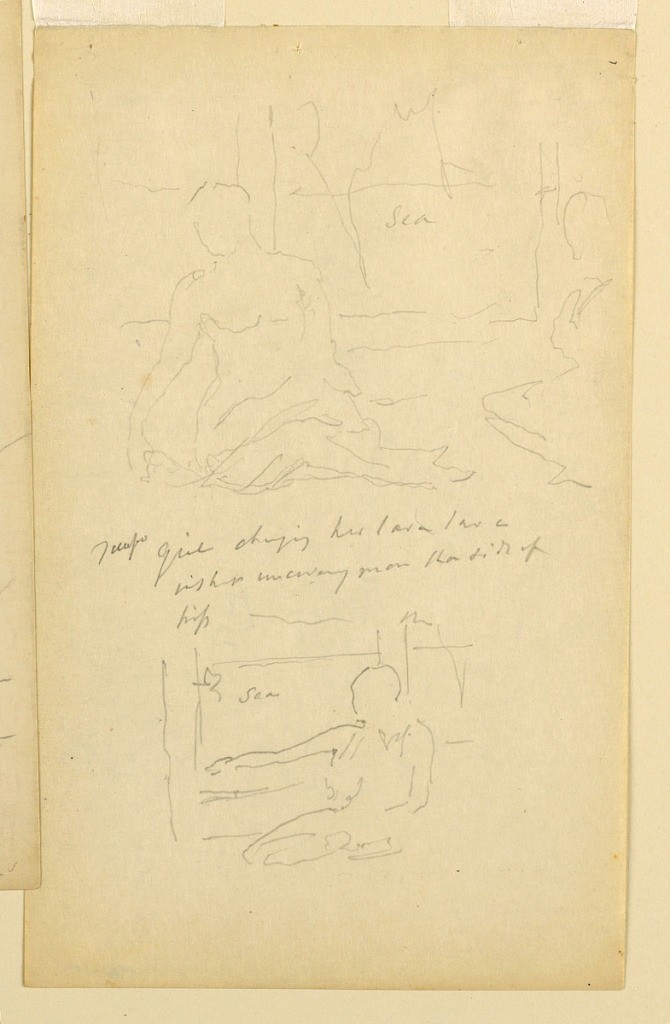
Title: Seated Figures
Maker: John La Farge, American, 1835–1910
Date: October 1890
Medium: Graphite on paper
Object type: Drawing
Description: Leaf from a sketchbook. Above, two seated figures, with indication of "Sea" in the background. Below, seated figure with "Sea" in the background.